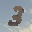
Label: 3